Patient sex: M
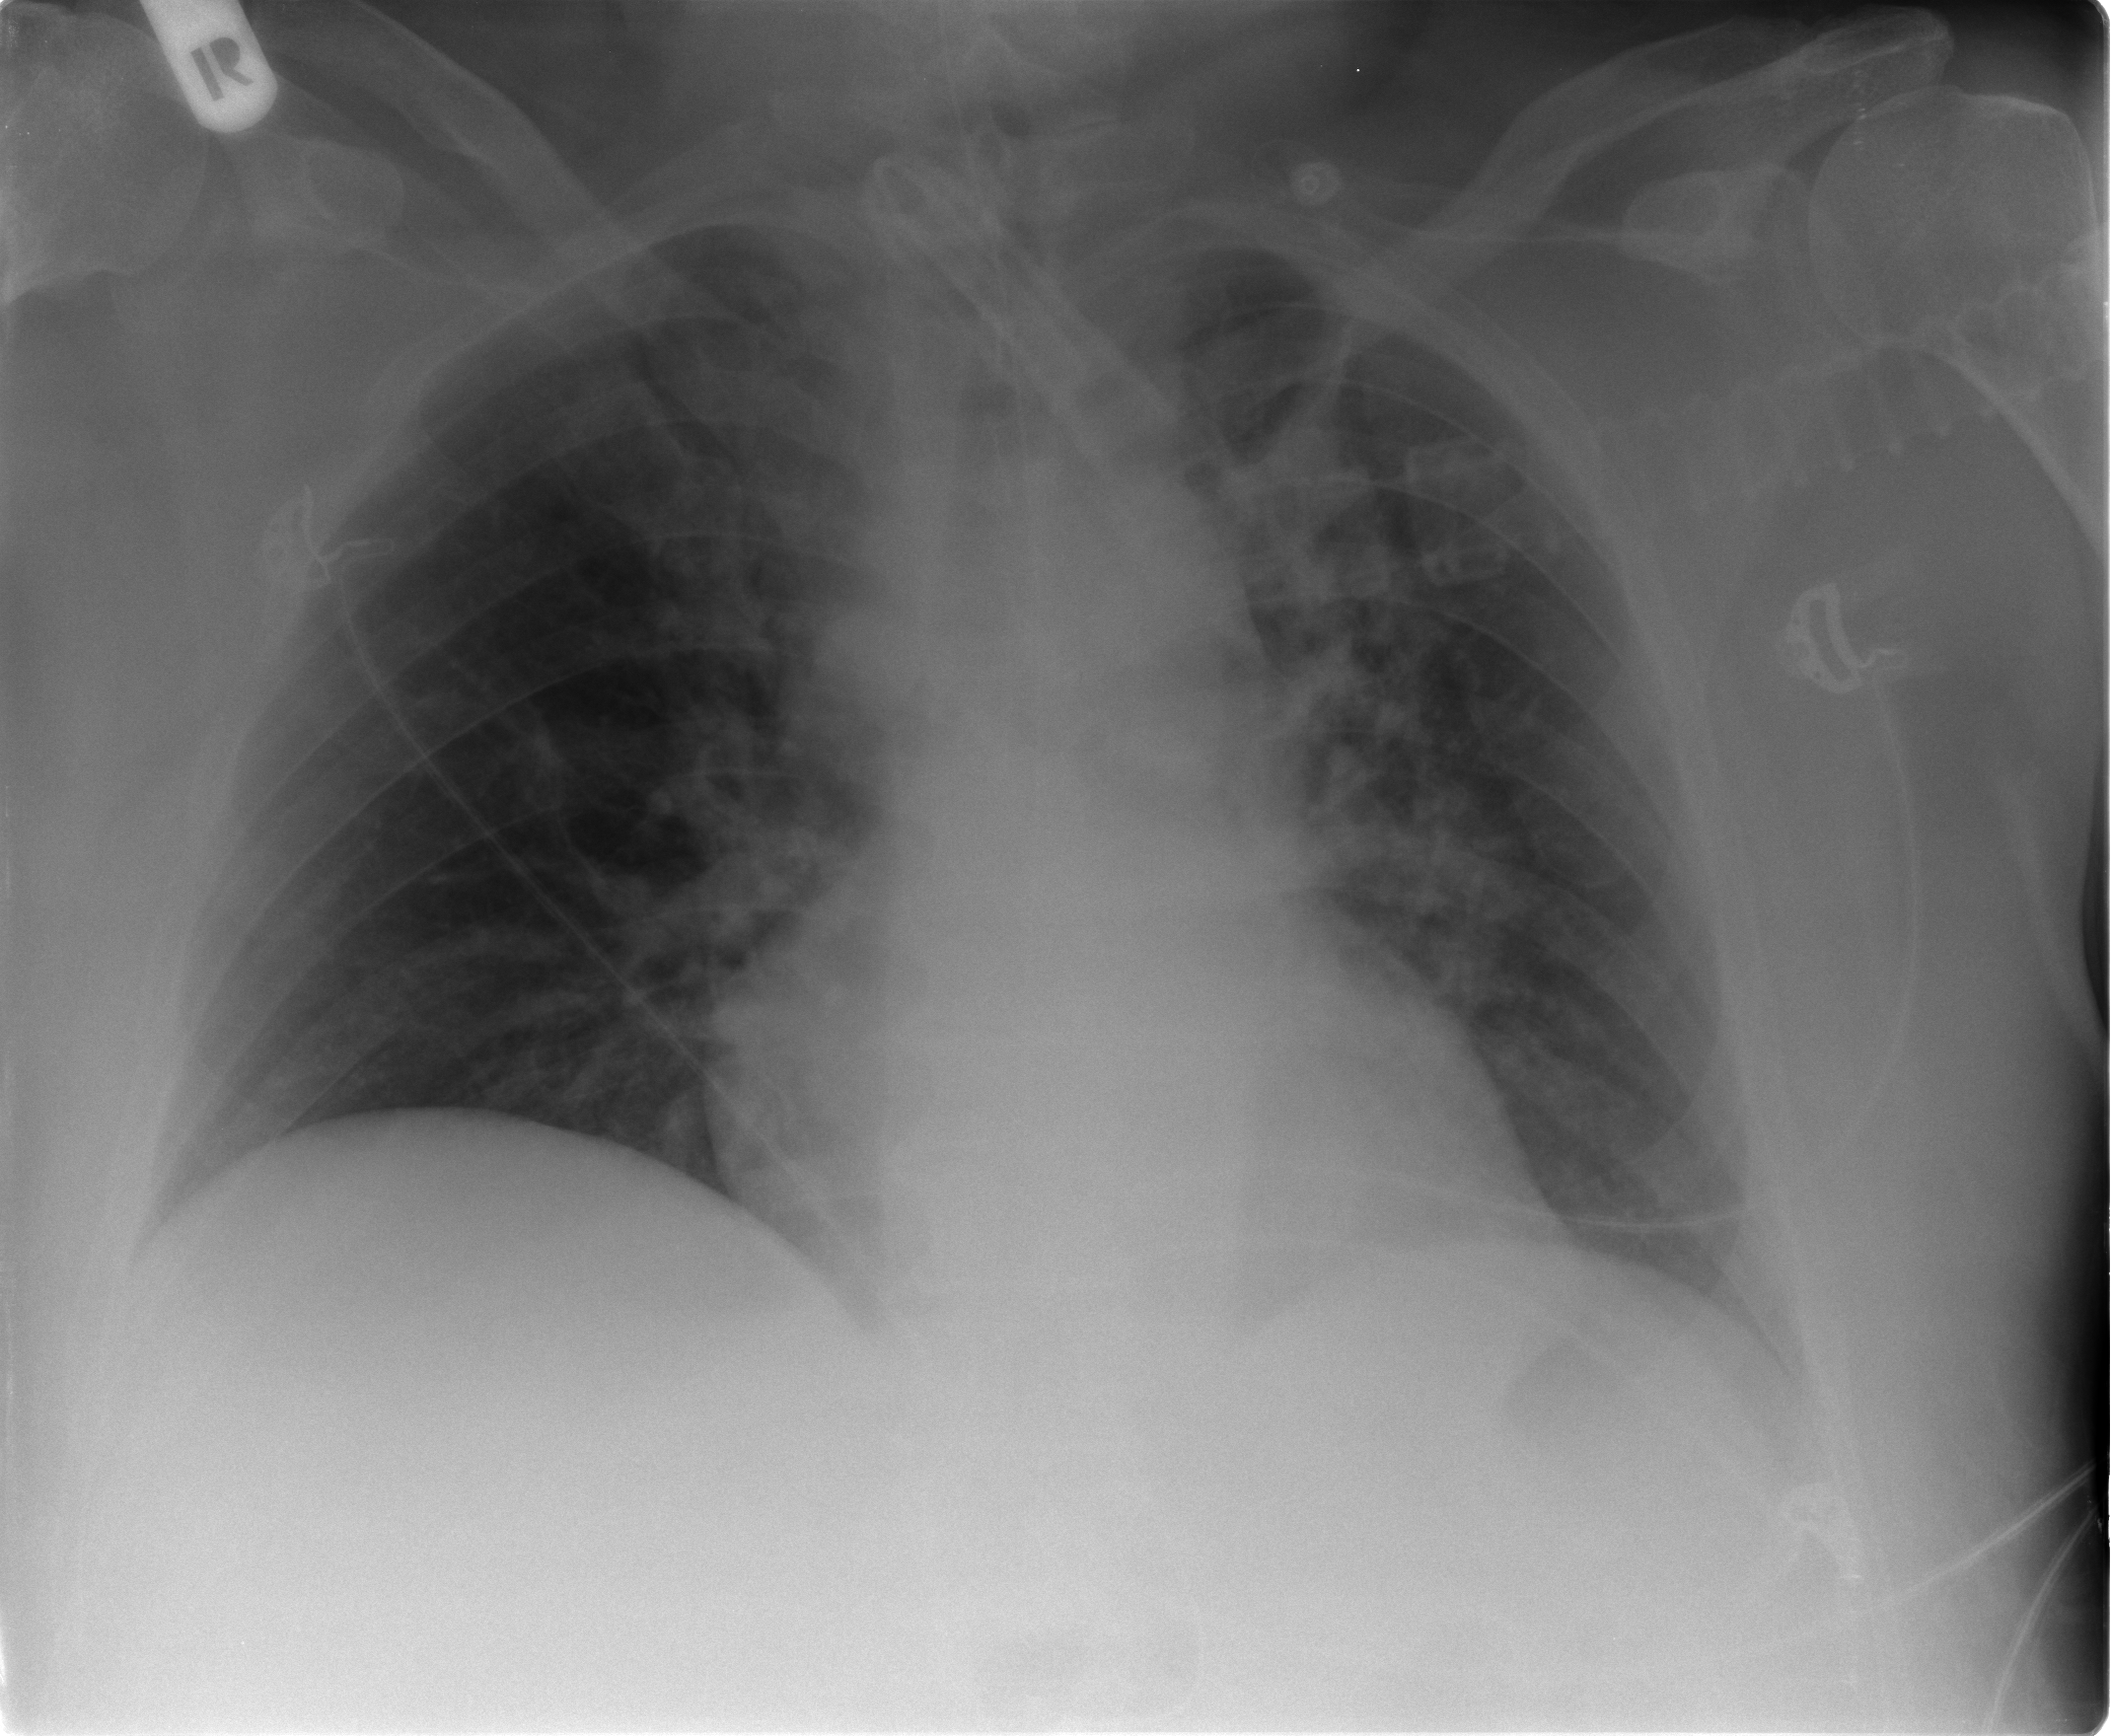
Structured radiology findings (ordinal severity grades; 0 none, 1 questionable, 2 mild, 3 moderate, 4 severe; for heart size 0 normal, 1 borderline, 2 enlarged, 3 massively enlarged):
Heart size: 1
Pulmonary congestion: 3
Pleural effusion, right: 0
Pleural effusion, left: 0
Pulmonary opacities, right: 2
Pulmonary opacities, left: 3
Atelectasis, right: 2
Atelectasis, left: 2